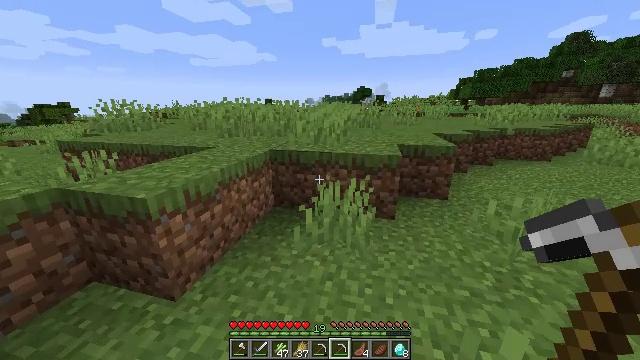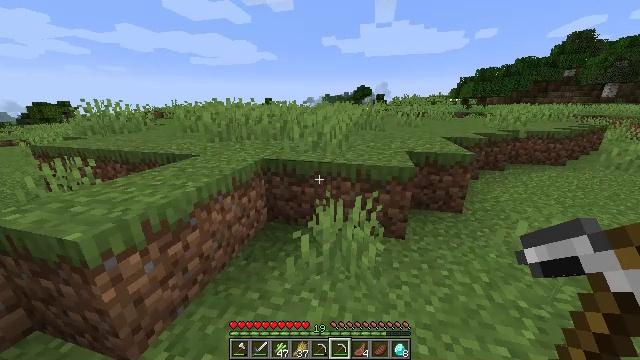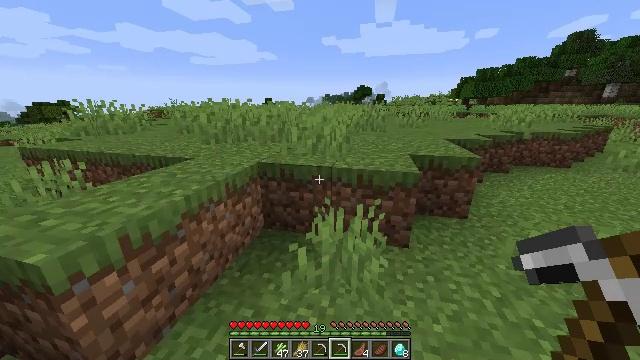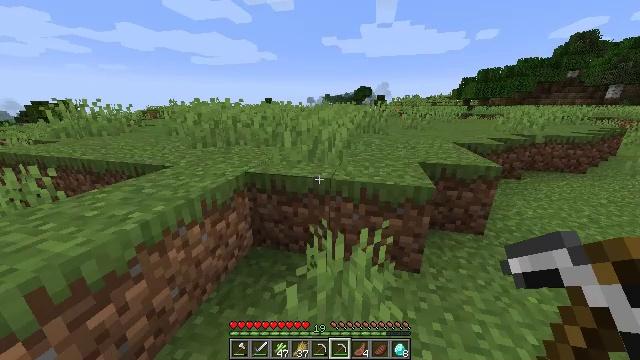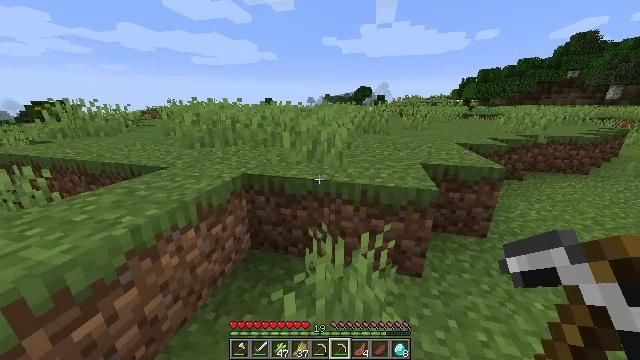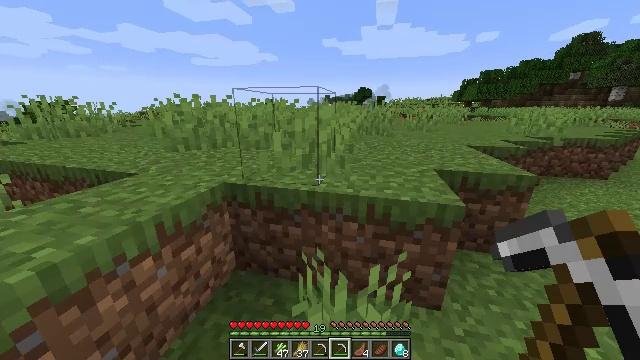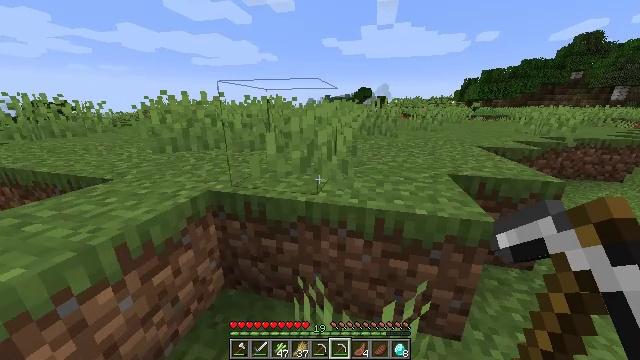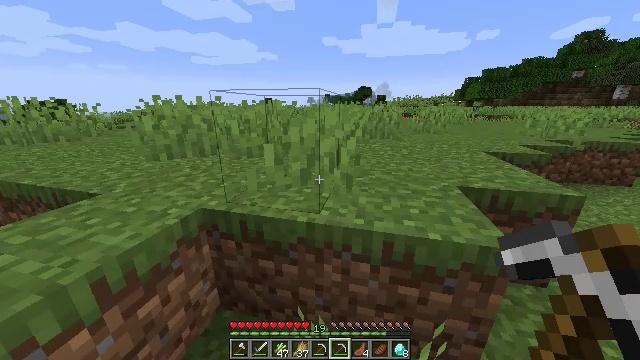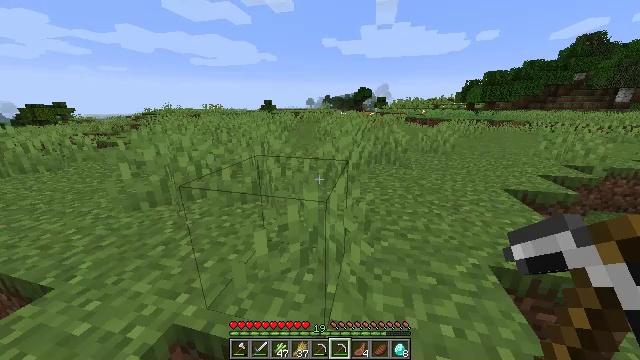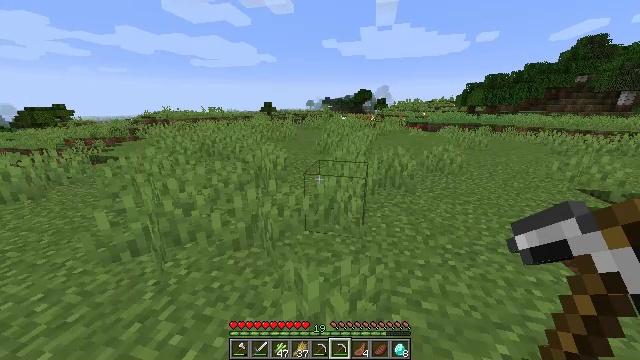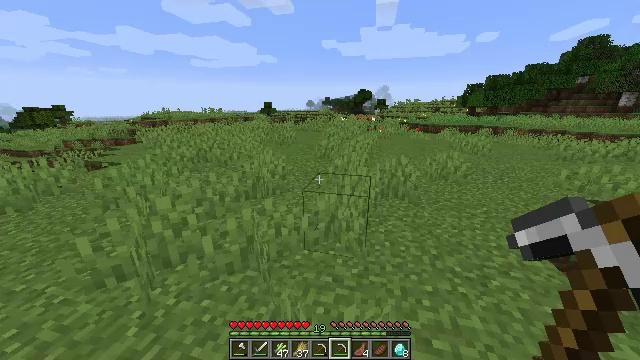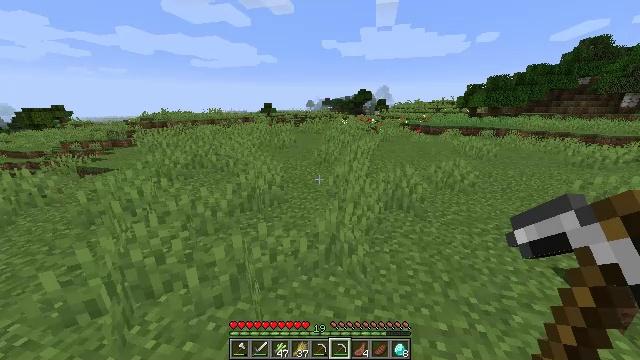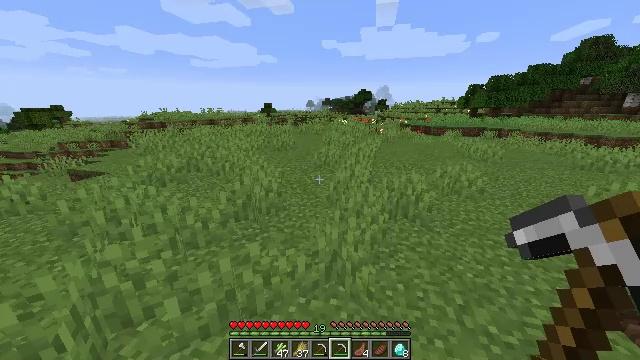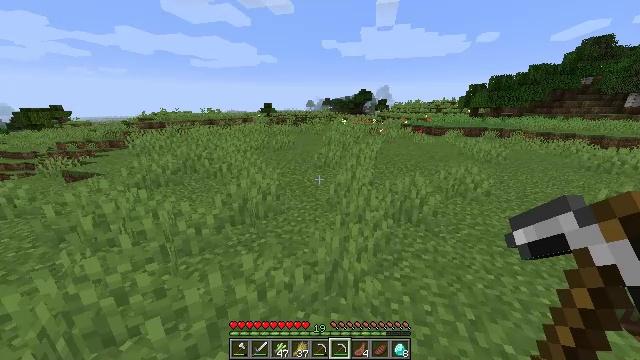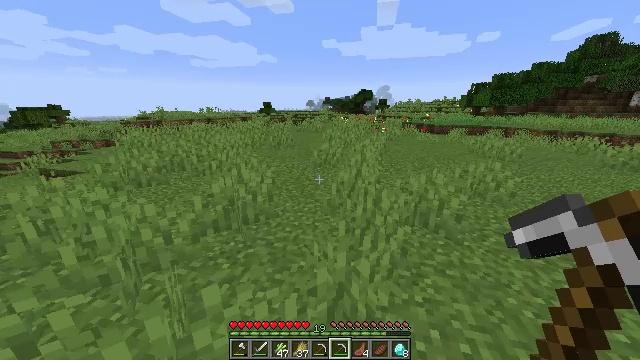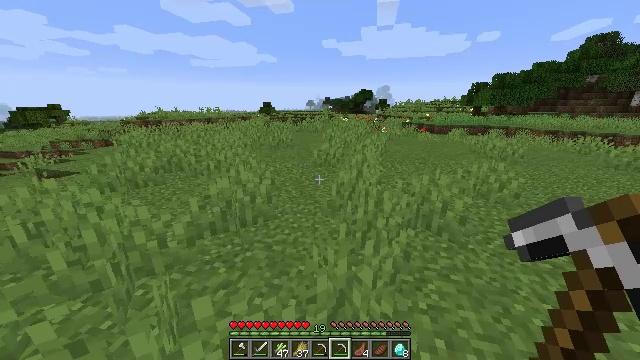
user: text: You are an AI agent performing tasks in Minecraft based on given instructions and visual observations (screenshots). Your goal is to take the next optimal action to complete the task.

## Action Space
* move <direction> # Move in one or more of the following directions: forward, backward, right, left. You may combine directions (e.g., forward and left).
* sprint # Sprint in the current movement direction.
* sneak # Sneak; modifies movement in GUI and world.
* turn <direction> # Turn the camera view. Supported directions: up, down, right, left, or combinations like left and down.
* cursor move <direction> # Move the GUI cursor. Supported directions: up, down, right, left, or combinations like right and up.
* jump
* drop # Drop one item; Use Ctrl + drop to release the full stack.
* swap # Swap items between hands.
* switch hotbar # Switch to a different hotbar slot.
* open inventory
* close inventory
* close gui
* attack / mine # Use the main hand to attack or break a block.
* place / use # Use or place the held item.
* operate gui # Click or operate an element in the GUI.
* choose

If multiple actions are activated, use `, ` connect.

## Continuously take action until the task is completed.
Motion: motion action
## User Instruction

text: Obtain a bee nest using a tool.
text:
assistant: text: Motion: move forward, sprint
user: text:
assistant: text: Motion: move forward, sprint
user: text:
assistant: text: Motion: move forward, sprint
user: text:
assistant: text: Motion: move forward, sprint
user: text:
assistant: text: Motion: move forward, sprint
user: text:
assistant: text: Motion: move forward, sprint
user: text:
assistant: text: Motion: move forward, sprint, jump
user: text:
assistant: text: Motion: move forward, sprint, jump
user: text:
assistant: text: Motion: move forward, sprint, jump
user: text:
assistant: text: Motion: move forward, sprint, jump
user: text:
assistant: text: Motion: move forward, sprint, jump
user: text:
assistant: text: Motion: move forward, sprint, jump
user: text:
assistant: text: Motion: move forward, sprint, jump
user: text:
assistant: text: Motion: move forward, sprint, jump
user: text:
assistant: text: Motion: move forward, sprint, jump
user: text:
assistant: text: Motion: move forward, sprint, jump
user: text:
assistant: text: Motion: move forward, sprint, jump
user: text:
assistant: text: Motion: move forward, sprint, jump
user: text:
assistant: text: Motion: move forward, sprint, jump
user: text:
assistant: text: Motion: move forward, sprint, turn right, jump
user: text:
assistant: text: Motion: move forward, sprint, turn right
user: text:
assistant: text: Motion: move forward, sprint, turn right
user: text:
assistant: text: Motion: move forward, sprint, turn right
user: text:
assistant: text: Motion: move forward, sprint, turn right
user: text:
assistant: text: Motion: move forward, sprint, turn right
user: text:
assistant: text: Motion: move forward, sprint, turn right
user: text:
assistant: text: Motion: move forward, sprint, turn right
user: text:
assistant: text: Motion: move forward, sprint, turn right
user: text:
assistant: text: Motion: move forward, sprint
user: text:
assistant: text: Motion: move forward, sprint